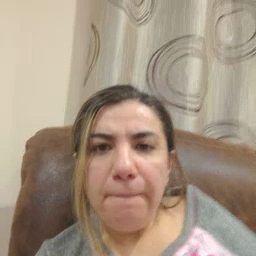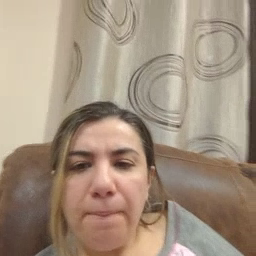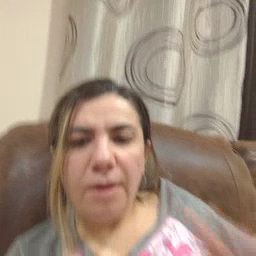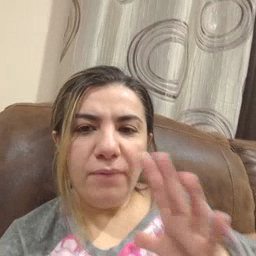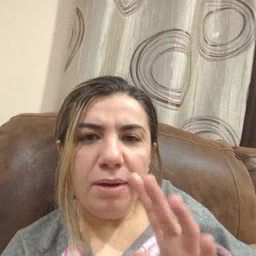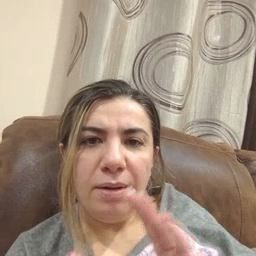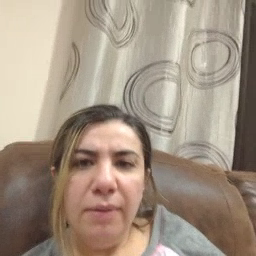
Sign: fine